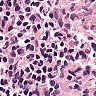
Metastatic tissue present: no